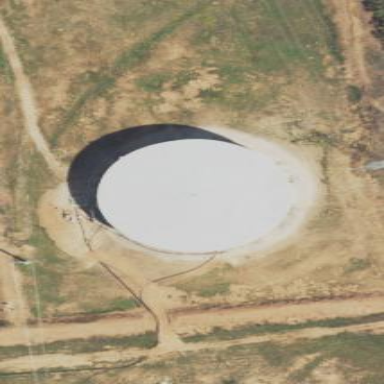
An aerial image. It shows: Building with storage tank.